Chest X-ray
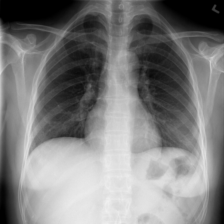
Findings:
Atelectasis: negative
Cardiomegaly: negative
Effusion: negative
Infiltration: negative
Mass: negative
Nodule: negative
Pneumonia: negative
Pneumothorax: negative
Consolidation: negative
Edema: negative
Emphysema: negative
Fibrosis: negative
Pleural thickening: negative
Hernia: negative